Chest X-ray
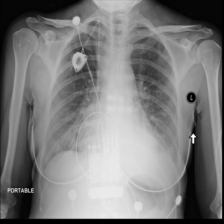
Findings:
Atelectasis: positive
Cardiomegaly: negative
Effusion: positive
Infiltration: positive
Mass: negative
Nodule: negative
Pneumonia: negative
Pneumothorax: negative
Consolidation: negative
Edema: positive
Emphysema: negative
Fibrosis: negative
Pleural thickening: negative
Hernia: negative